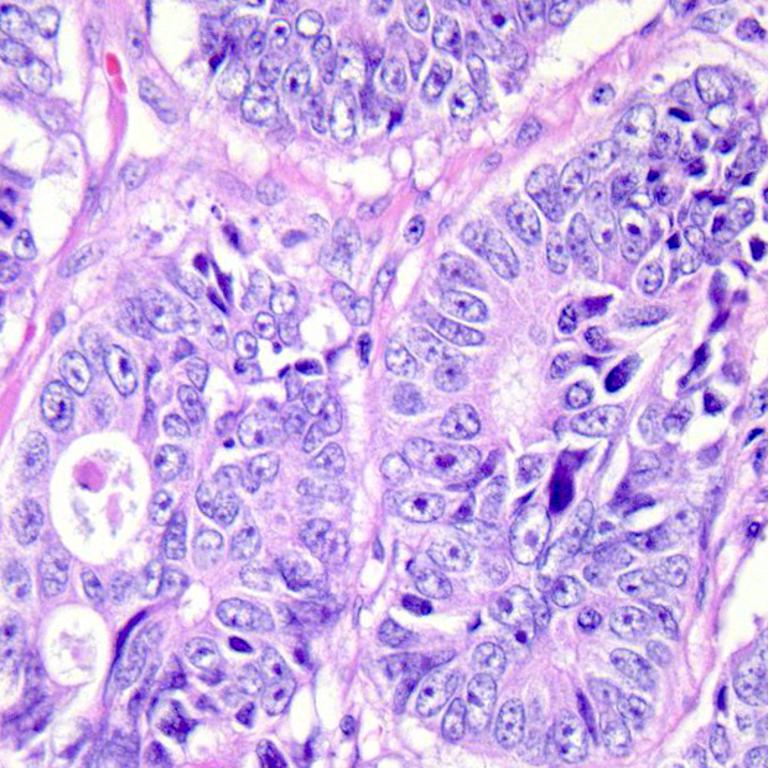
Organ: colon
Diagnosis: adenocarcinomas